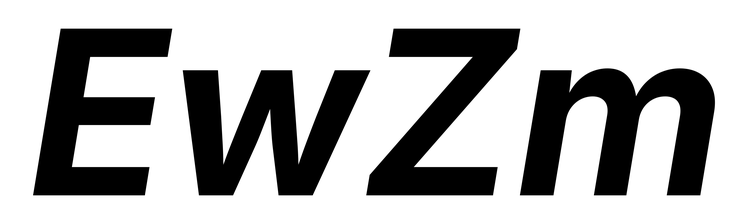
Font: Inter-Italic_Bold_Italic